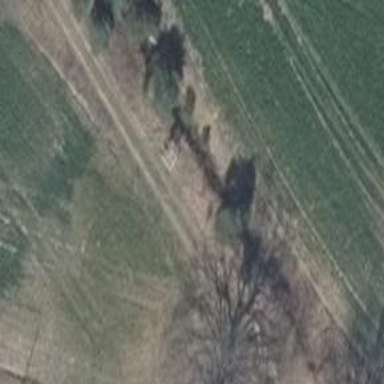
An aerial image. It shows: Hunting stand.